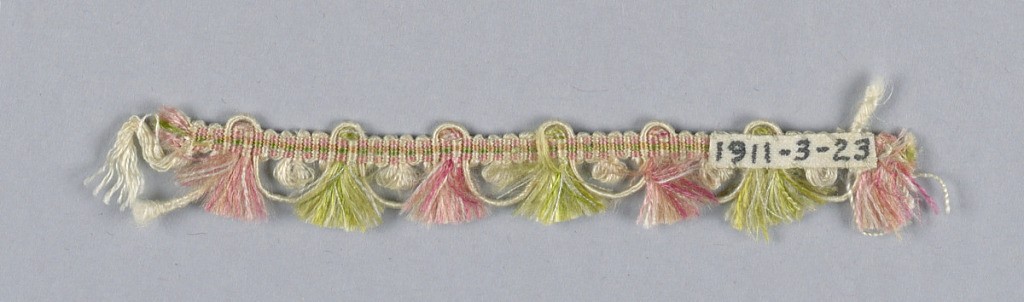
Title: Upholstery trimming
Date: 19th century
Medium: silk Technique: woven
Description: Woven heading with a cord carried through as scallops and tufts of pink and green silk placed between the scallops.